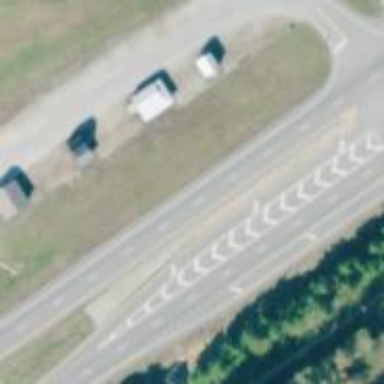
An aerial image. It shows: Trunk link highway.